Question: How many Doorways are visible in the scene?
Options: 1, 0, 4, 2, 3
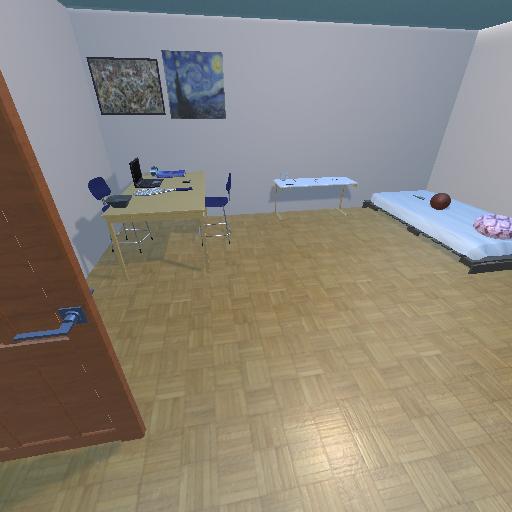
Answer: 1